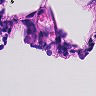
Metastatic tissue present: no